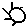
Label: sun